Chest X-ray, PA view. Patient: 59 years old, sex F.
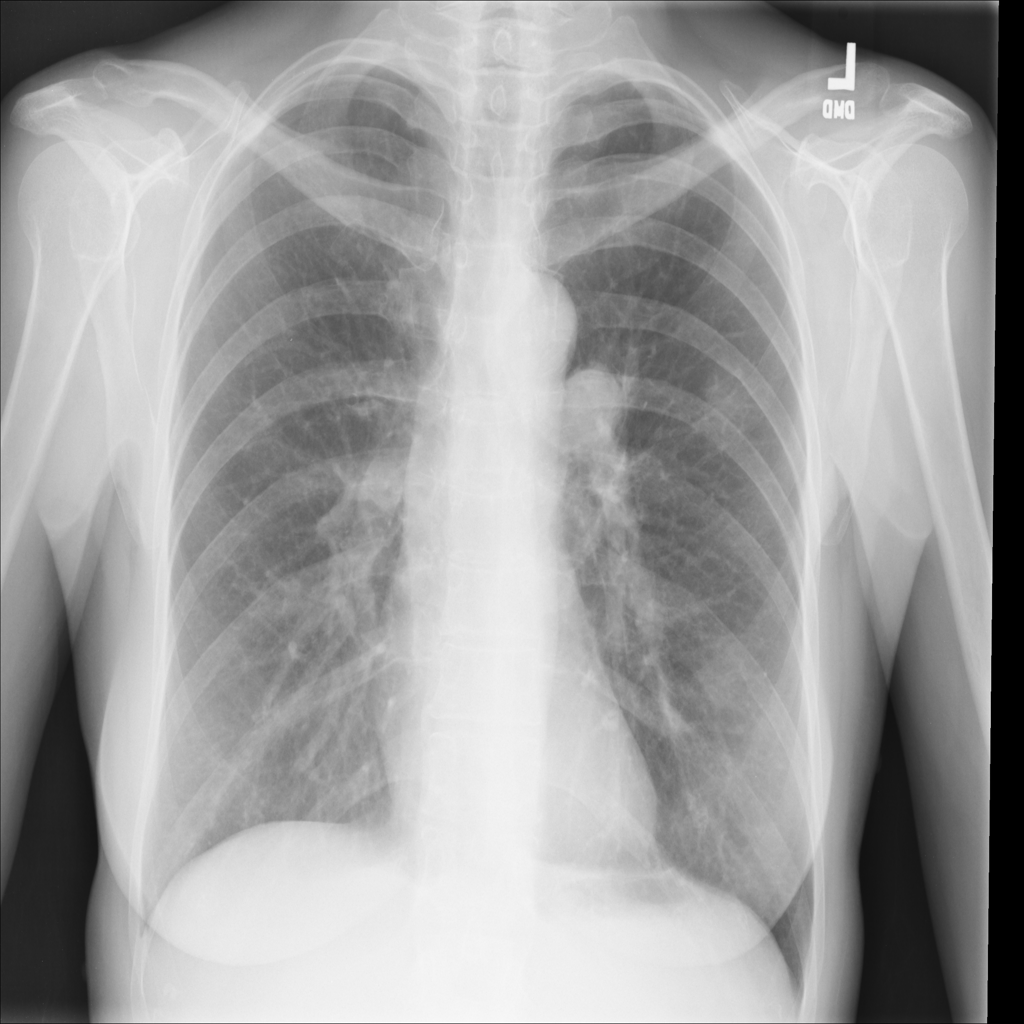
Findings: Mass